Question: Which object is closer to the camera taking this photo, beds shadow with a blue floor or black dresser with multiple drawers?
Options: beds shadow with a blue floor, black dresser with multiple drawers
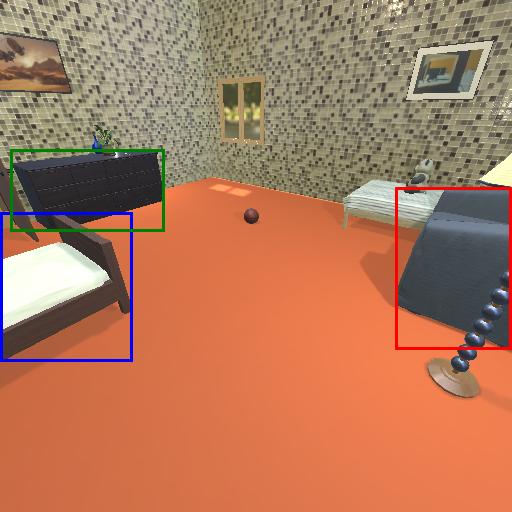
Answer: beds shadow with a blue floor